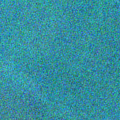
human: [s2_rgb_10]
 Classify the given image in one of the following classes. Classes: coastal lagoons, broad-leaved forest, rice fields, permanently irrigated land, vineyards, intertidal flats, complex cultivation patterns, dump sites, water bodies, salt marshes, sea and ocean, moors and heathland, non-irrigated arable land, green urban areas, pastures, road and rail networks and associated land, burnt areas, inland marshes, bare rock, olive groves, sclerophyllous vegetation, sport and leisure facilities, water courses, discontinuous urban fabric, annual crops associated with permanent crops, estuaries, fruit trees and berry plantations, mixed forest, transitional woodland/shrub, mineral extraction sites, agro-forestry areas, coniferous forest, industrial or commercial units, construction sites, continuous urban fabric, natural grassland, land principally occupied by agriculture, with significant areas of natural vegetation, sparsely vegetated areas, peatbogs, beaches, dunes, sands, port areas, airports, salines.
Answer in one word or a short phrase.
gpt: sea and ocean